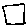
Label: square